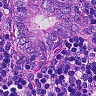
Metastatic tissue present: yes